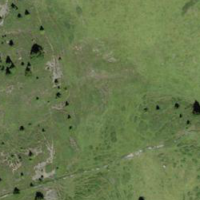
EUNIS habitat code: 26
Species observed at this site:
Lysandra coridon